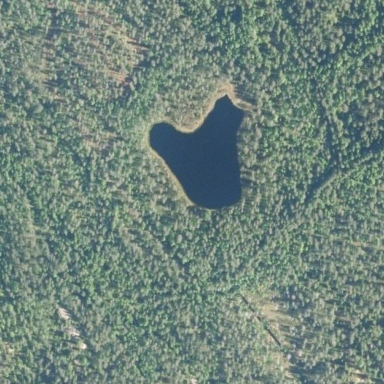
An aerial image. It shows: Serene lake surrounded by nature.